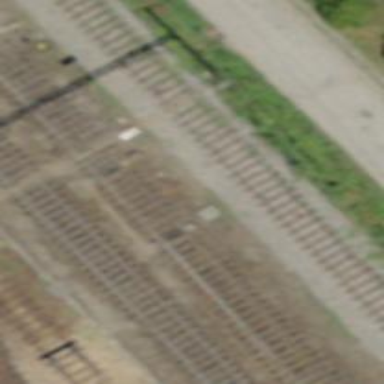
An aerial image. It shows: Railway switch.